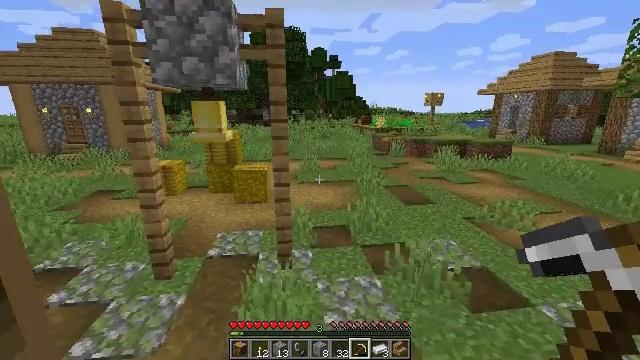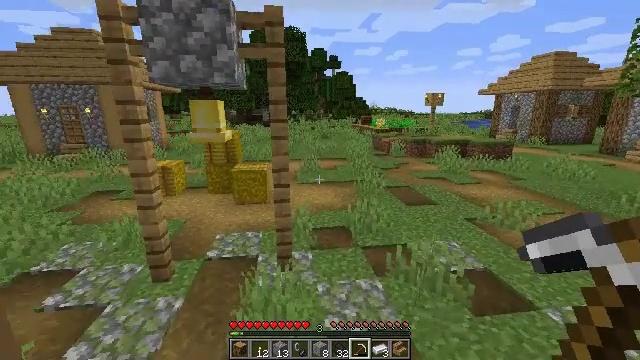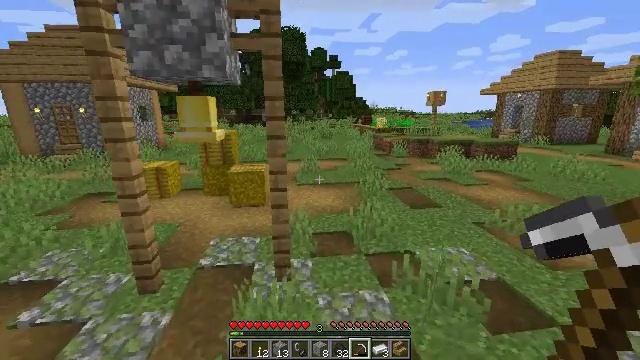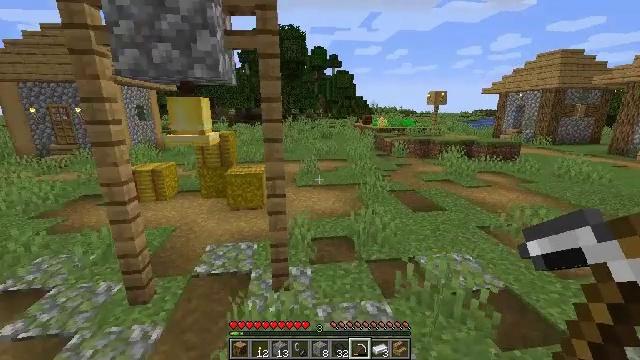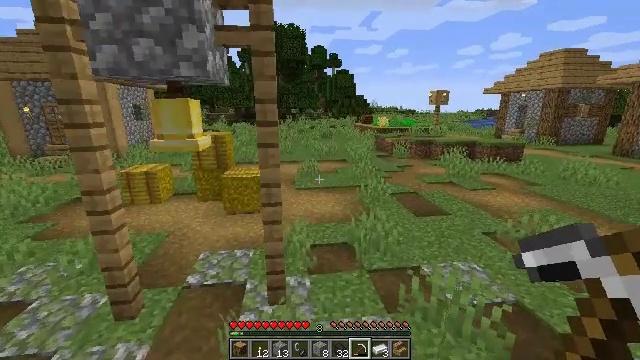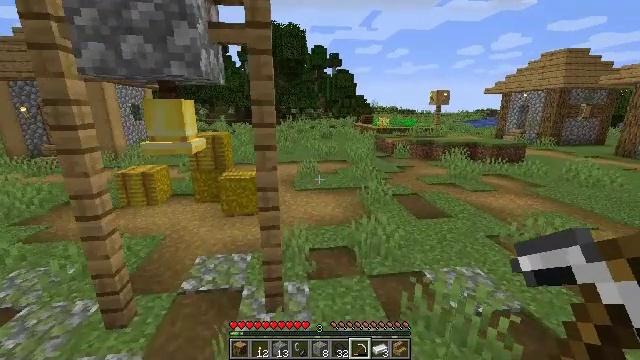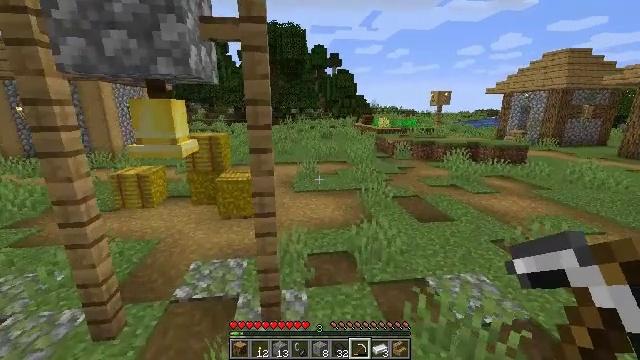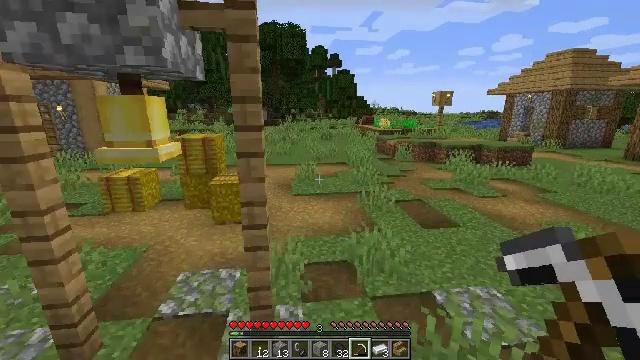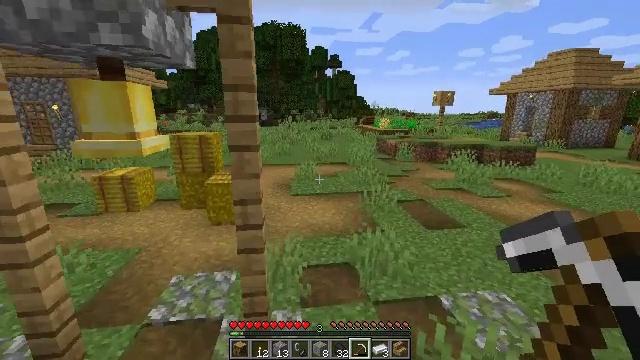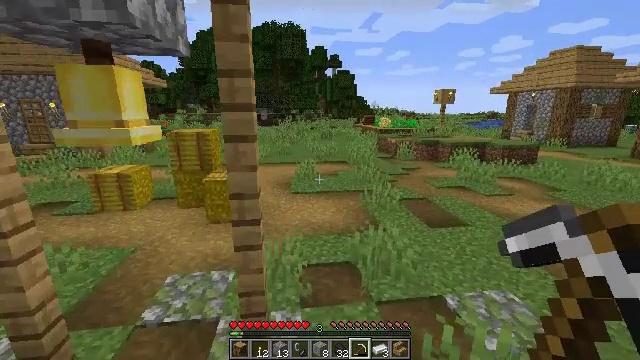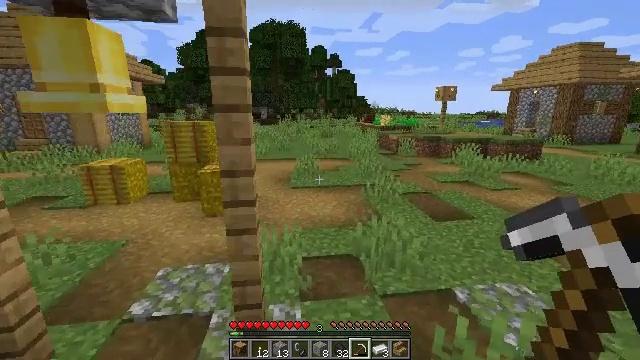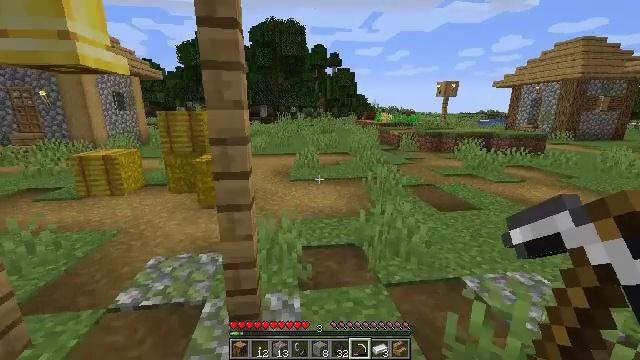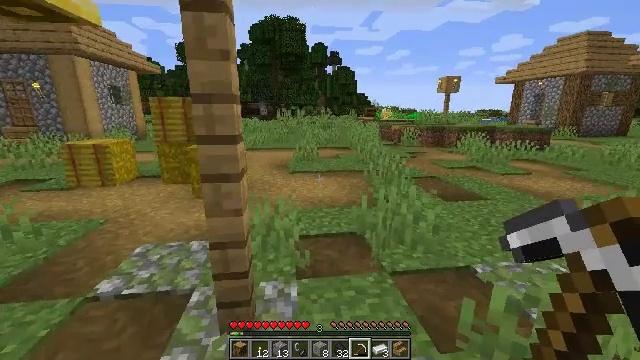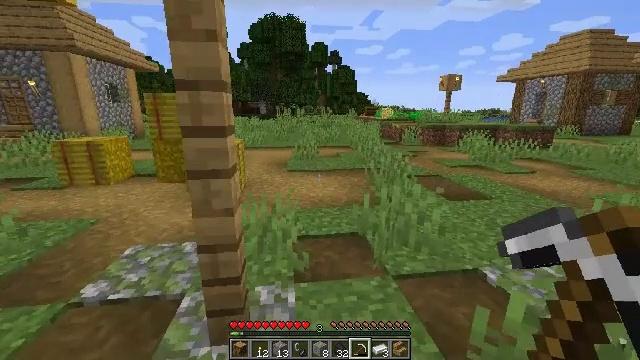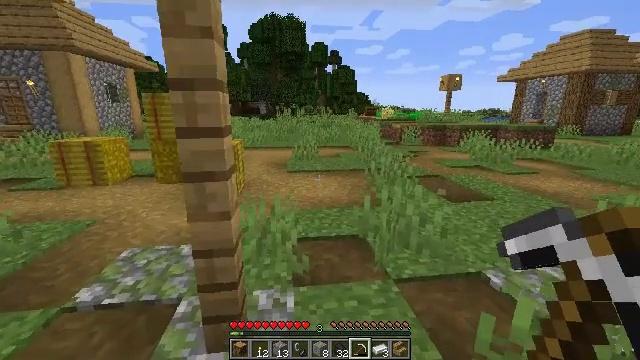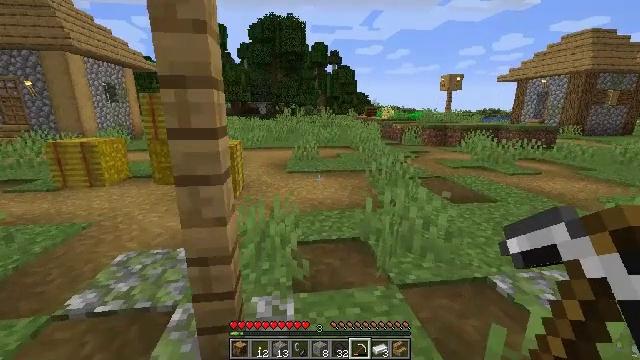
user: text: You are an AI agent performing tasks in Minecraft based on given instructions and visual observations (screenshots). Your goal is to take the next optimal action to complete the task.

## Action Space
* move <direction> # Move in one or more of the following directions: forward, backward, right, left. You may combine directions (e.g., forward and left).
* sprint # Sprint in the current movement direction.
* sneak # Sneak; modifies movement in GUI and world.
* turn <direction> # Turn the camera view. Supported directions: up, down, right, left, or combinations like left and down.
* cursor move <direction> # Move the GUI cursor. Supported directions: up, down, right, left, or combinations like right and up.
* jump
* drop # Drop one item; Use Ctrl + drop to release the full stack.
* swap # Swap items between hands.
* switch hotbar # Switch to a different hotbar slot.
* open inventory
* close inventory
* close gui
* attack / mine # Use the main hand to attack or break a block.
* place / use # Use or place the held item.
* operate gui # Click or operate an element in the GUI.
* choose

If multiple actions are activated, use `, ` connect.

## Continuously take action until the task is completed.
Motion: motion action
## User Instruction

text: Harvest hay blocks from the village.
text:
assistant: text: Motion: move forward and move left
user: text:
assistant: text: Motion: move forward and move left
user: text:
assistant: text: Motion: move forward and move left
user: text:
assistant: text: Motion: move forward and move left
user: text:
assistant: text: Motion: move forward and move left
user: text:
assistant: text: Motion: move forward and move left
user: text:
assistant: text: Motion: move forward and move left
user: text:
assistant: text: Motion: move forward and move left
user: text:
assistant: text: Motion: move forward and move left
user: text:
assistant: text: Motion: move forward and move left
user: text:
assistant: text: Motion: move forward and move left
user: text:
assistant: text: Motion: move forward and move left
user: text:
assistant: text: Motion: move left
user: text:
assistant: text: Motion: move left
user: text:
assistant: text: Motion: move left
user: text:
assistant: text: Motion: move left
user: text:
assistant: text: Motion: move left
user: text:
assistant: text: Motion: move left
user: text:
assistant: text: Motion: move left
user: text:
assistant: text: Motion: move left
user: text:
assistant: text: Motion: move left
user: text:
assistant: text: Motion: move left
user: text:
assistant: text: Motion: move left
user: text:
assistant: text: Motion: move left
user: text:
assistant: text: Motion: move left
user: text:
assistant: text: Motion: move right
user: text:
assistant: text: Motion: move right
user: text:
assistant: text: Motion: move right
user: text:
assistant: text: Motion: move right
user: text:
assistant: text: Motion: move forward and move right